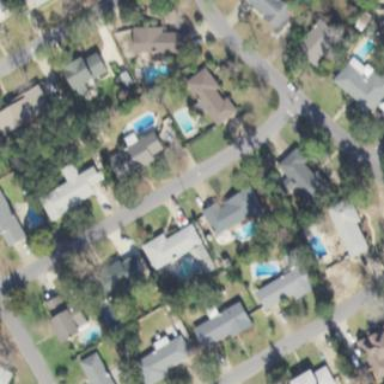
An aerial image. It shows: This residential area consists of single-family homes.